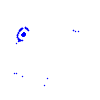
Particle: proton